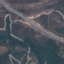
Land use / land cover: Highway